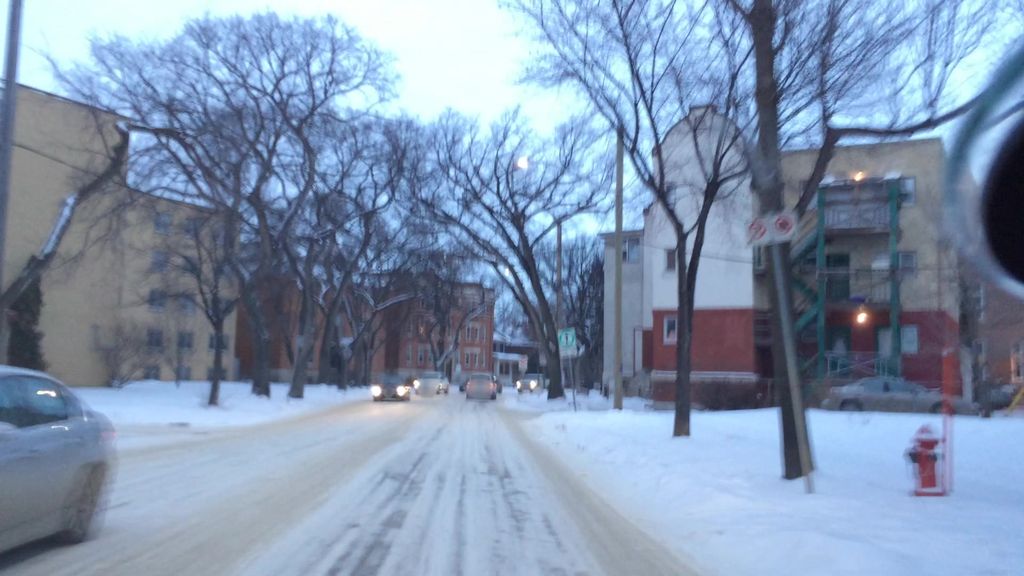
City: winnipeg